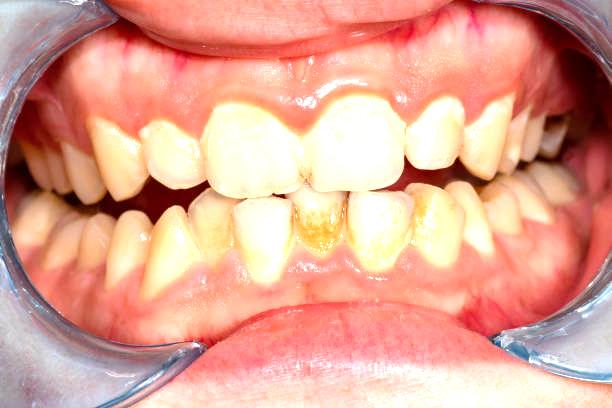
Condition: Calculus